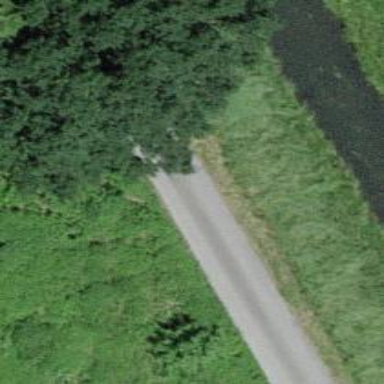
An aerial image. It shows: Unclassified road.